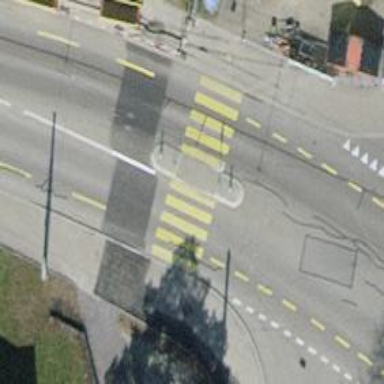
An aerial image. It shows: Marked crossing with pedestrian island.